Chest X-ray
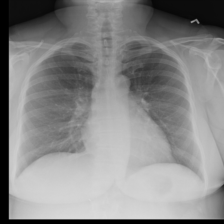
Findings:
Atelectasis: negative
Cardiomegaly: negative
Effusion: negative
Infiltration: negative
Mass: negative
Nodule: negative
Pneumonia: negative
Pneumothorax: negative
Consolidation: negative
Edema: negative
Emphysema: negative
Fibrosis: negative
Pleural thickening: negative
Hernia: negative